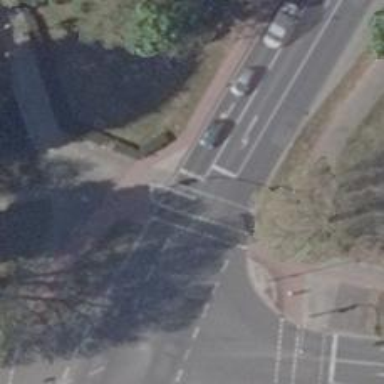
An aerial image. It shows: Road crossing with traffic signals.